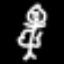
Label: angel